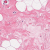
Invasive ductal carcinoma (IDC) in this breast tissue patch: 0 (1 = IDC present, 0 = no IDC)